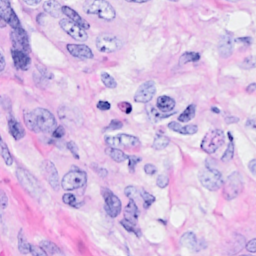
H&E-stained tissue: Breast